Interaction volume radius: 5 \u00c5
Interaction volume height: 15 \u00c5
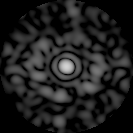
Disorder parameter: 0.8905